Field crop: maize
Growth stage: 2
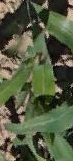
Species: maize